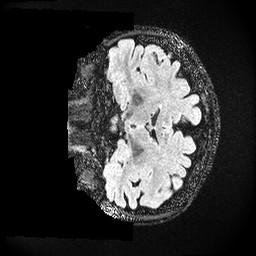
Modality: FLAIR
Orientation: coronal
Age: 33
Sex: female
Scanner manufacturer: ge
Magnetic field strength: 3 T
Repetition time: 4.802 s
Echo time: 0.1171 s